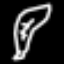
Label: leaf